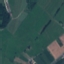
Label: Pasture